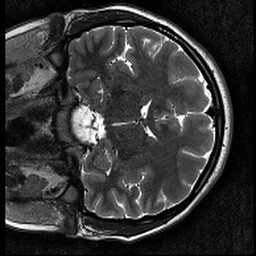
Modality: T2w
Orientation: coronal
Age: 19
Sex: female
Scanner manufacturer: siemens
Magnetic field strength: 3 T
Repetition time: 11.39 s
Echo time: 0.09 s